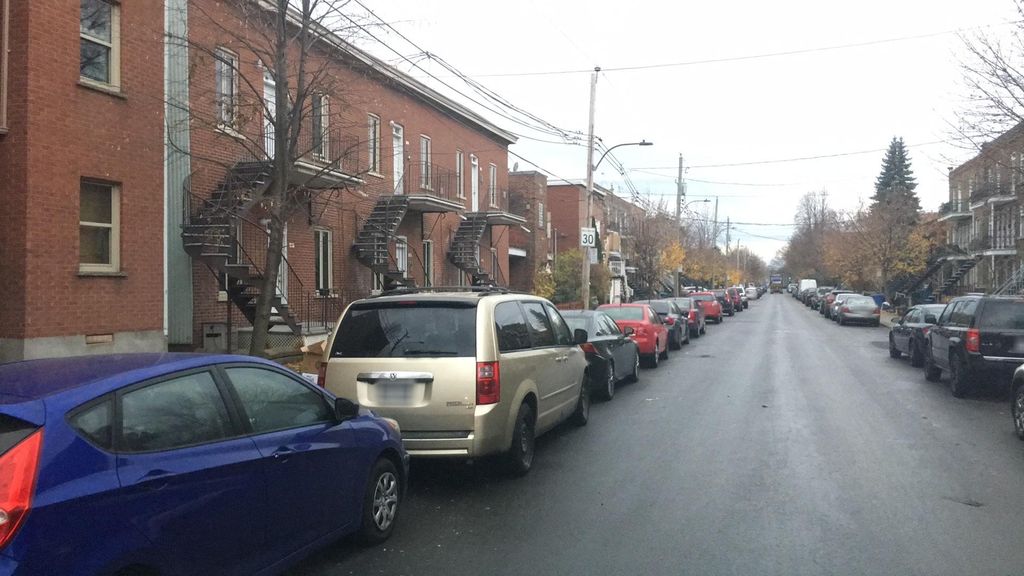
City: montreal